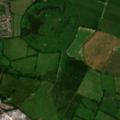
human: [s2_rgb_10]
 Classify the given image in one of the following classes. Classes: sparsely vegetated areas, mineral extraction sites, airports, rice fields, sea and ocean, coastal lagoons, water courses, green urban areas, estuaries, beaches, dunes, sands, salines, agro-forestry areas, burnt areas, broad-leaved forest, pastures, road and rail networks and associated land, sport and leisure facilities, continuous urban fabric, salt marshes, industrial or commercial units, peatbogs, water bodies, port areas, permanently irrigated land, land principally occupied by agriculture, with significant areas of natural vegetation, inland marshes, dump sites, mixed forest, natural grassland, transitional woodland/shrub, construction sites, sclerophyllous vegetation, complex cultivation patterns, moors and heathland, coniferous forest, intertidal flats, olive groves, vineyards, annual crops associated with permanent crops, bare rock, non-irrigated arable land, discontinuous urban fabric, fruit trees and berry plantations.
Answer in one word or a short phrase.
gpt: discontinuous urban fabric, industrial or commercial units, non-irrigated arable land, pastures